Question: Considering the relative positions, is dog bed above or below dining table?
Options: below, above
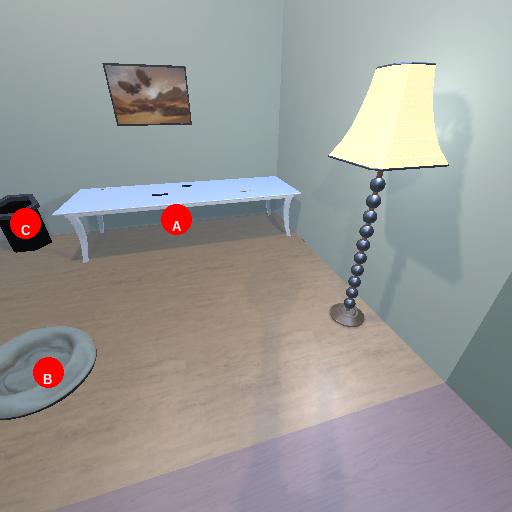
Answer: below